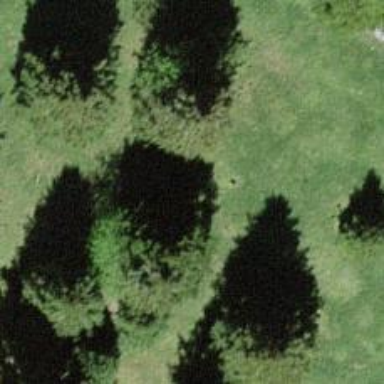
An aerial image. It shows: Needle-leaved tree in its natural environment.